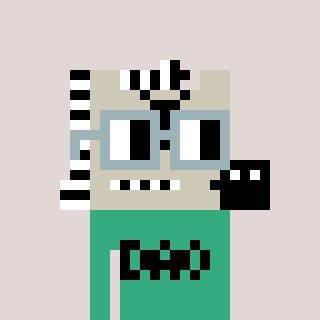
a pixel art character with square dark gray glasses, a zebra-shaped head and a teal-colored body on a warm background